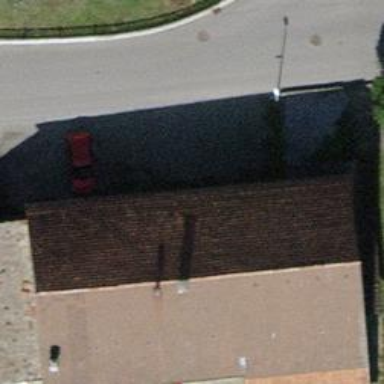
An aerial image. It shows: Gabled roof on building that houses apartments.